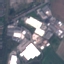
Land use / land cover: Industrial